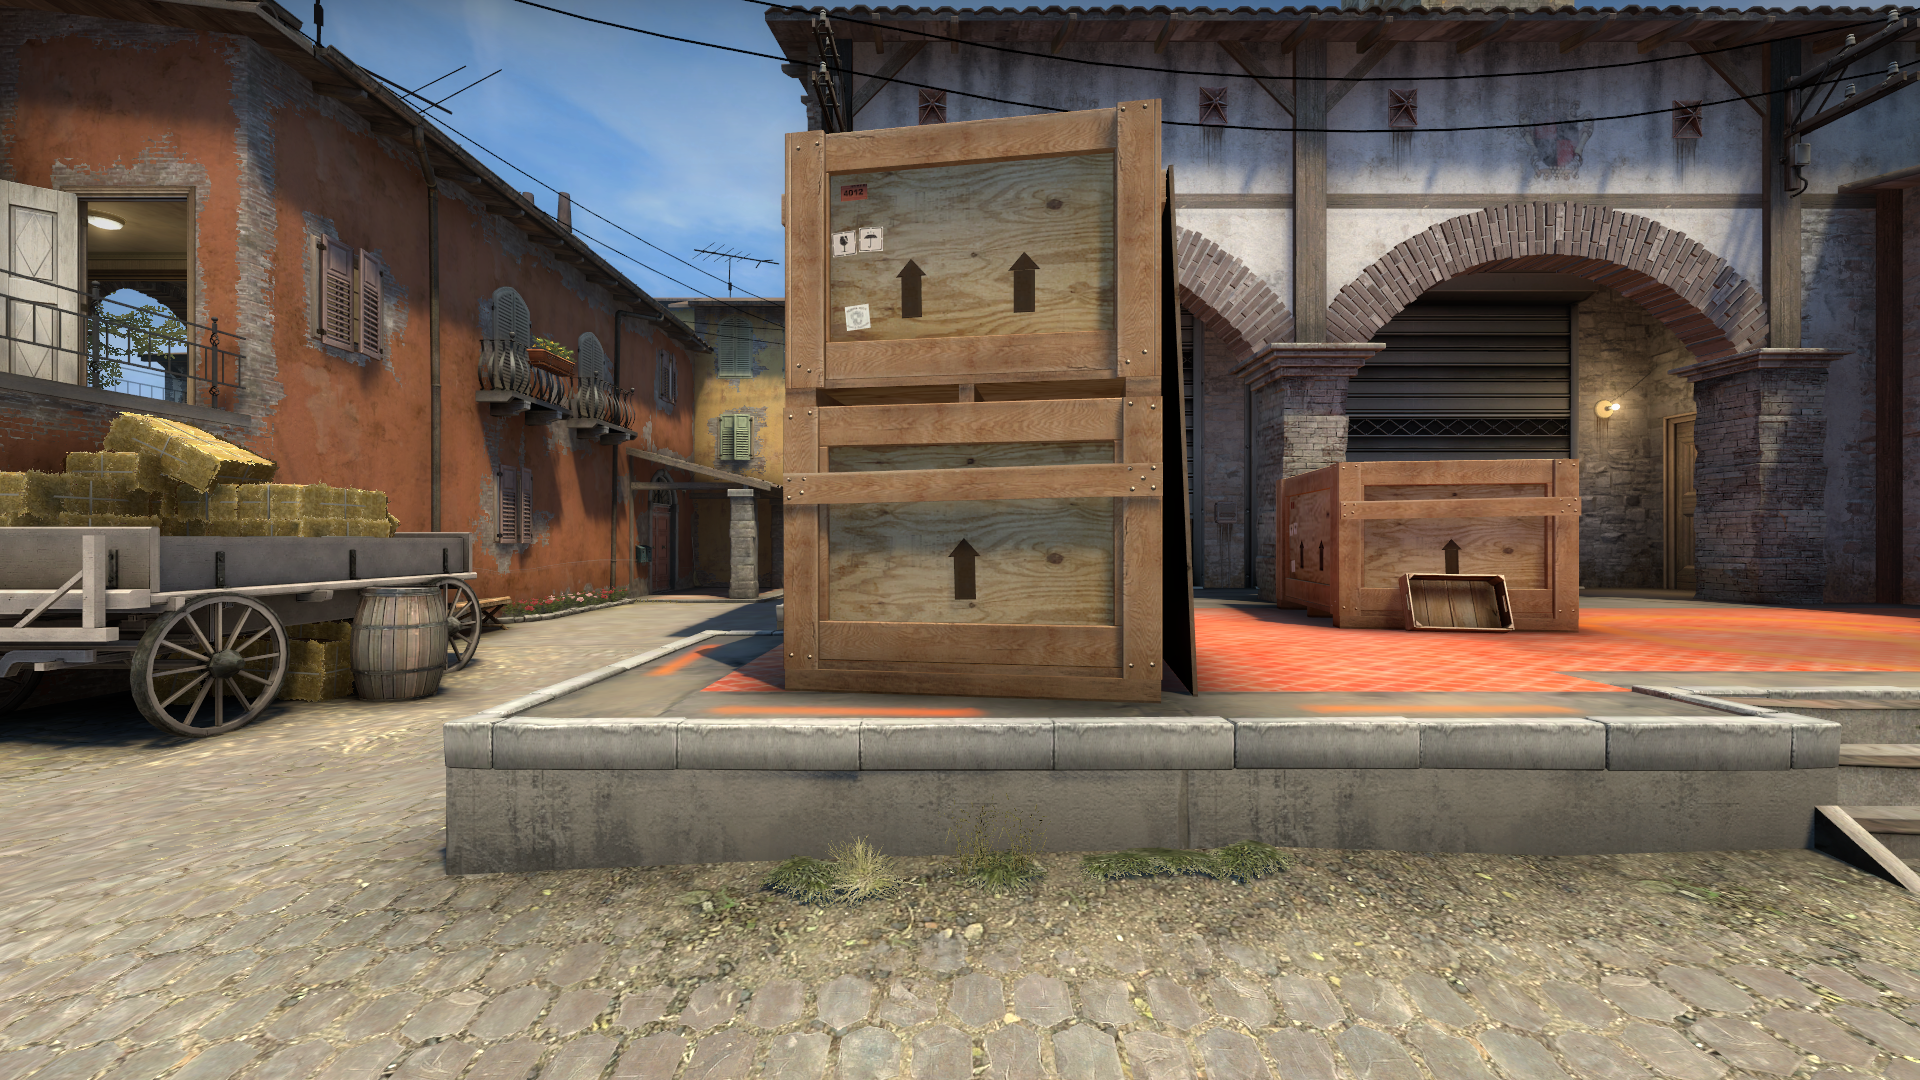
Map: de_inferno